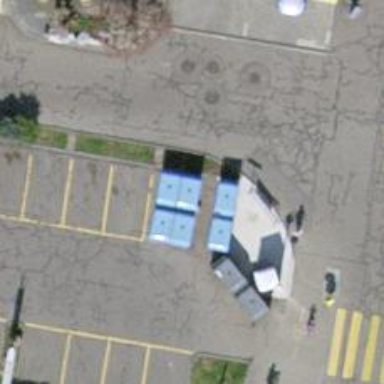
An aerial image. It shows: Recycling container for recycling.